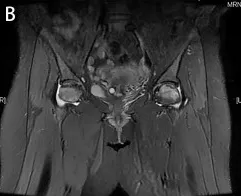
A 49-year-old woman presented consistent bone pain with limb weakness for more than 2 years. (B) Magnetic resonance imaging revealed low-signal intensity bands in the bilateral femoral head.
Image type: radiology (mri)